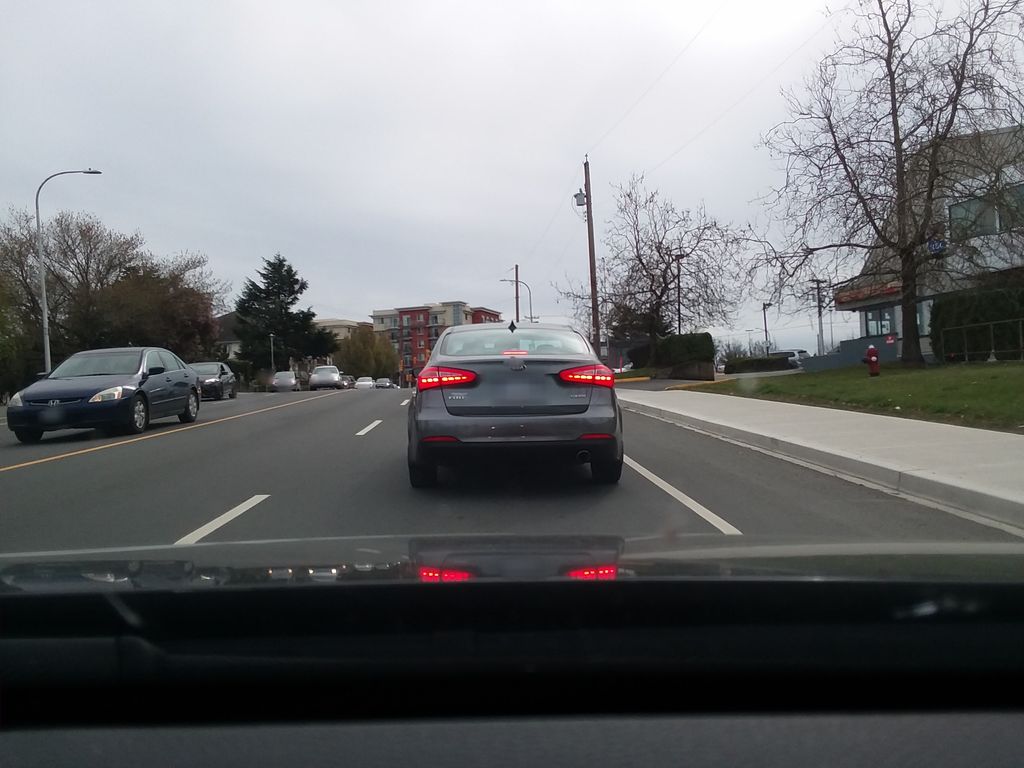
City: victoria